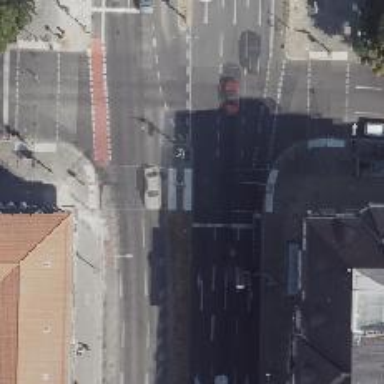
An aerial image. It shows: Footway located on traffic island.